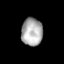
Tissue: prostate
Cell type: Myeloid cells
Senescence score: 0.8228
Nuclear area (px): 573
Mean DAPI intensity: 173.761